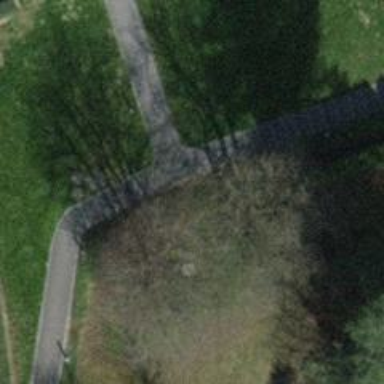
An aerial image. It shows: Asphalt steps along the road.